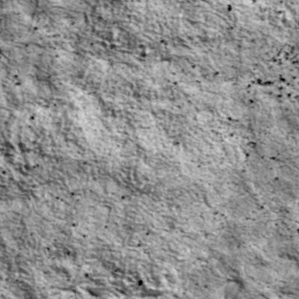
Label: non_frost